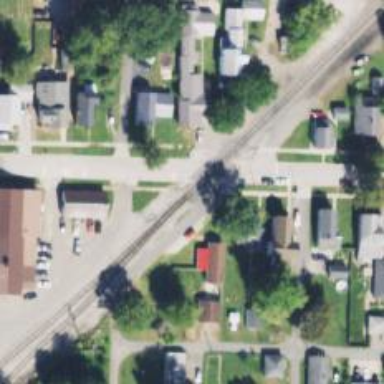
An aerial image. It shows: Railway crossing.